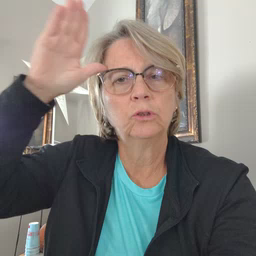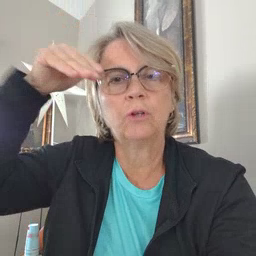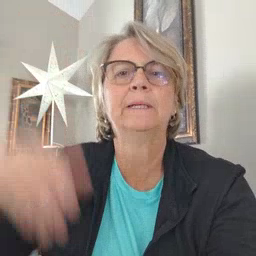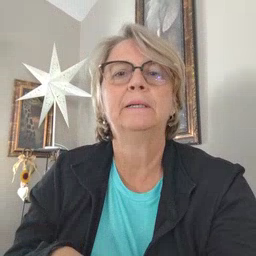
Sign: donkey